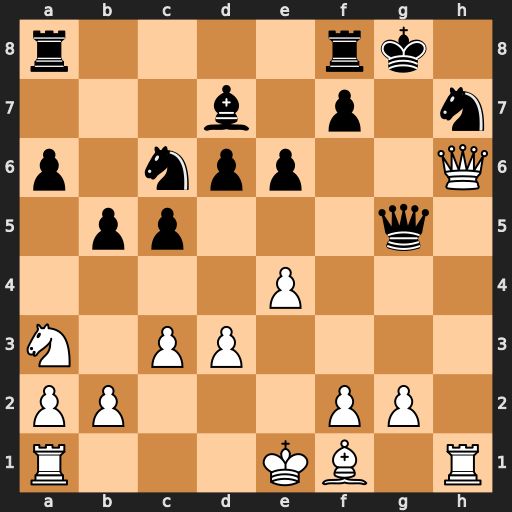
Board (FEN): r4rk1/3b1p1n/p1npp2Q/1pp3q1/4P3/N1PP4/PP3PP1/R3KB1R
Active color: w
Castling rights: KQ
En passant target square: -
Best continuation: Qxh7#